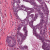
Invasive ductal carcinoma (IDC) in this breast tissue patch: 0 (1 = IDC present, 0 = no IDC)